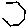
Label: hexagon